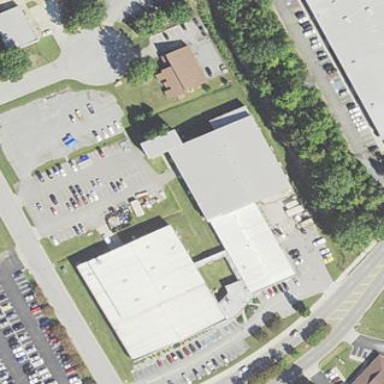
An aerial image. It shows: Commercial building.